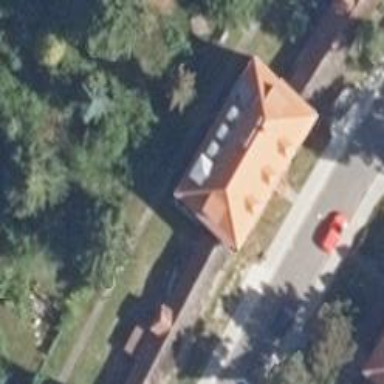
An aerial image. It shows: Residential building with hipped red roof.